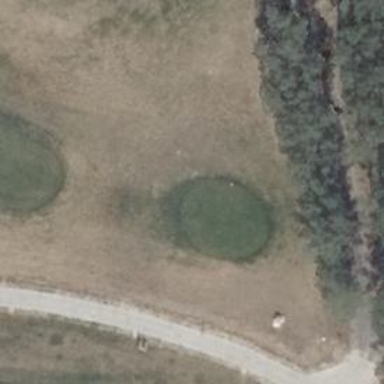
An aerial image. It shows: Golf tee.